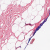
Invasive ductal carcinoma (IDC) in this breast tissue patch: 0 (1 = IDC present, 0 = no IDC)